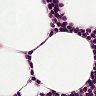
Metastatic tissue present: no